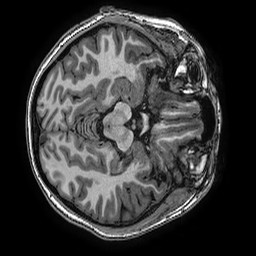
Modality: T1w
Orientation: axial
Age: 17
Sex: female
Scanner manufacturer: ge
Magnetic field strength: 3 T
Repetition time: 0.0077 s
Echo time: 0.003436 s